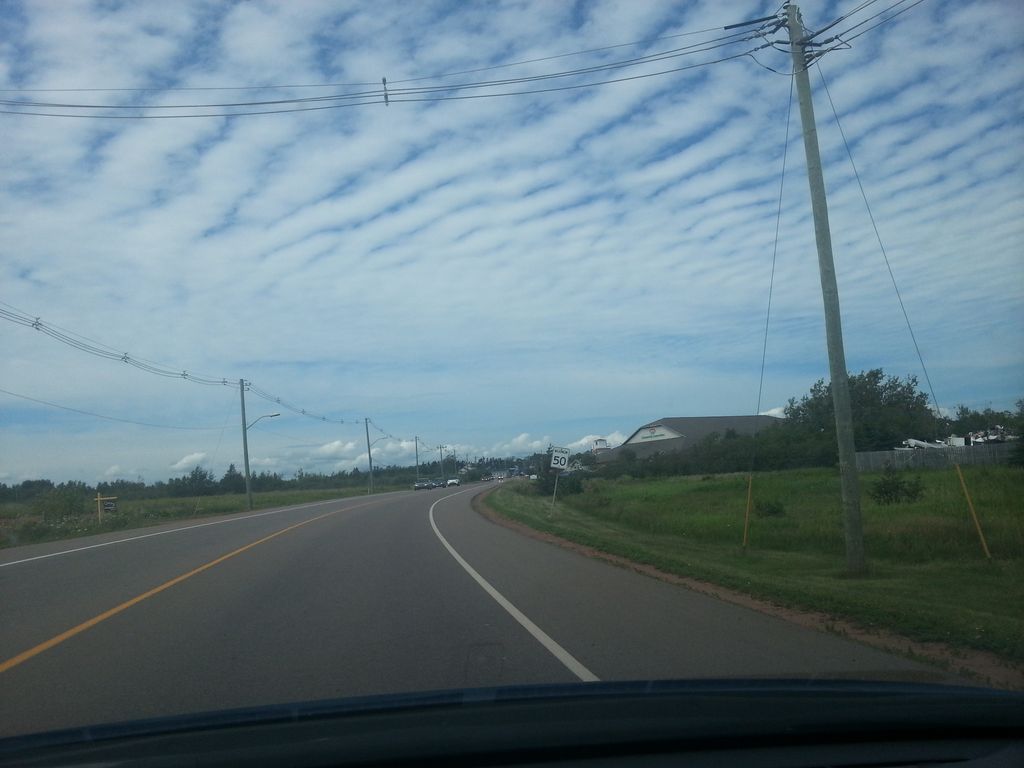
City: charlottetown